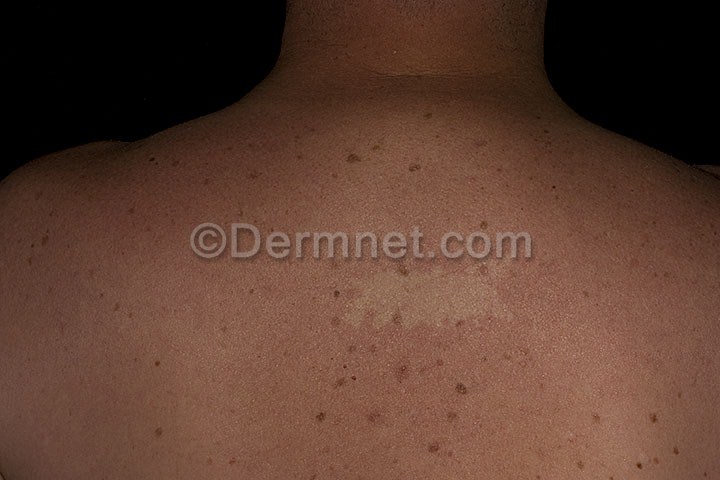
Disease: Light Diseases and Disorders of Pigmentation